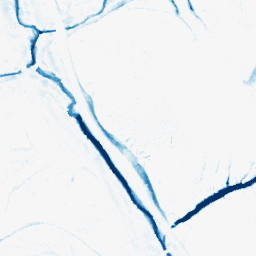
Category: morphological
Decomposition family: morphological_ellipse
Decomposition parameters: operation: closing
width: 10
height: 10
Upsampling method: bicubic_16x
Upsampling parameters: scale: 16
Upsampling scale: 16